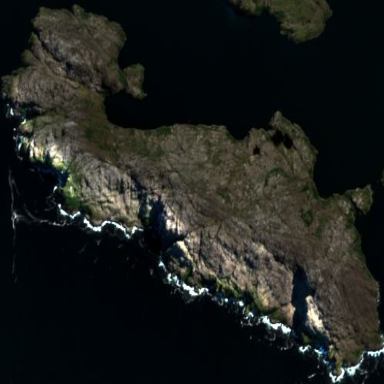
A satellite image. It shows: Island with natural coastline.